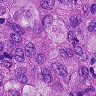
Metastatic tissue present: yes